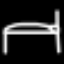
Label: bed